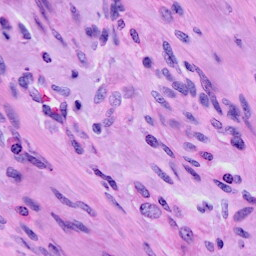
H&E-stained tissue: Cervix